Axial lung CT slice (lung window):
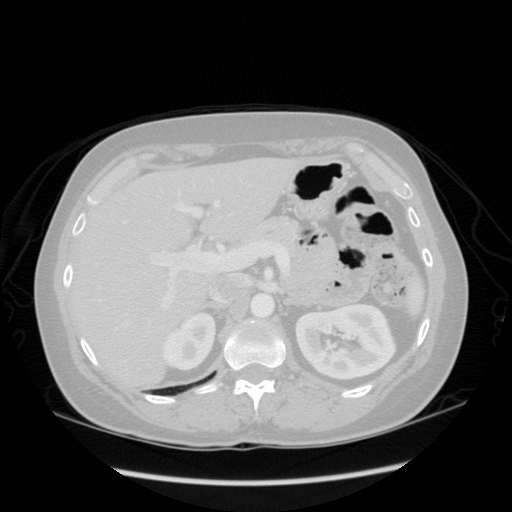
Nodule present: no